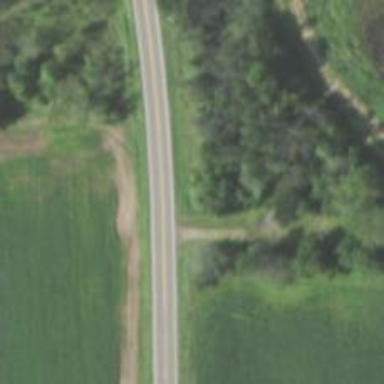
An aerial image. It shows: Primary highway.